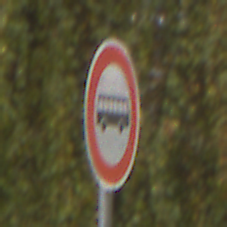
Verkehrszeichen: VerbotKraftomnibusse
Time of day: MorningAfternoon
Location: Outdoor (Nature)
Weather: Overcast
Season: Autumn
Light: Natural